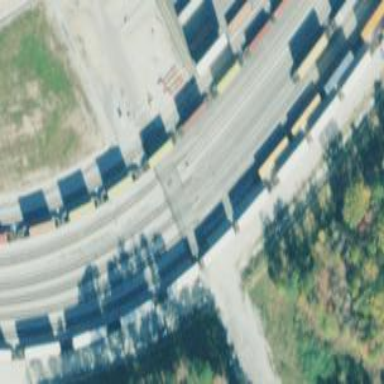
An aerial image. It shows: Railway level crossing.